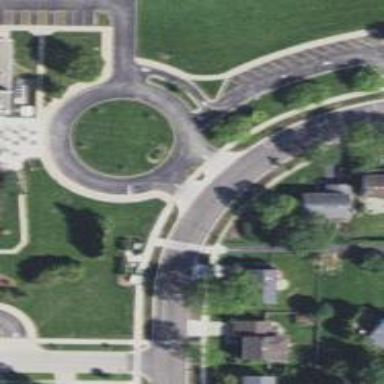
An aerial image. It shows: Circular driveway serving as service road.